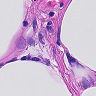
Metastatic tissue present: no